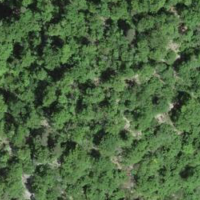
EUNIS habitat code: 41
Species observed at this site:
Cardamine heptaphylla